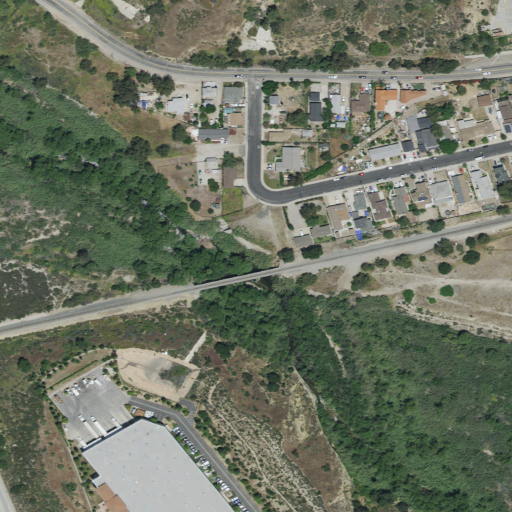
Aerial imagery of valley in California named Happy Camp Canyon containing low intensity development, medium intensity development, woody wetlands, herbaceous wetlands, shrub, open development, grassland, and high intensity development